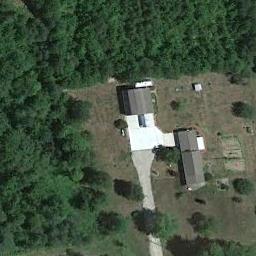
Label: sparse_residential